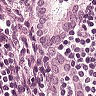
Metastatic tissue present: yes